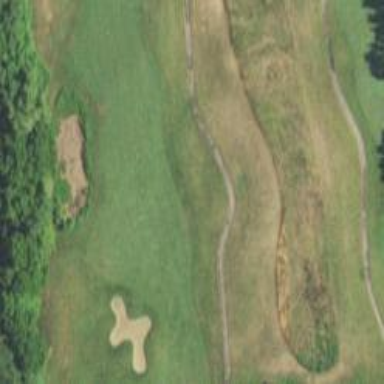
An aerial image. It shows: View of golf hole.